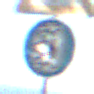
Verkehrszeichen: SchneekettenVorgeschrieben
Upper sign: SchneeOderEisglaette
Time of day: MorningAfternoon
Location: Outdoor (Urban)
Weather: Clear
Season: NotSpecified
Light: Natural